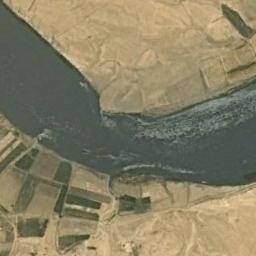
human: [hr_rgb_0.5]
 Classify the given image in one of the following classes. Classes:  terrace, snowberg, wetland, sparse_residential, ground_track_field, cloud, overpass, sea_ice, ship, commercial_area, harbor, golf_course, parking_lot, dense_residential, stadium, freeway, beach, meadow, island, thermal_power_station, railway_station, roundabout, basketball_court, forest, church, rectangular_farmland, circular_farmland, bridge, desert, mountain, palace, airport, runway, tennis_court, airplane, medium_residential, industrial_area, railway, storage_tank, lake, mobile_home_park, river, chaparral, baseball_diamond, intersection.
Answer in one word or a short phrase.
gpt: river